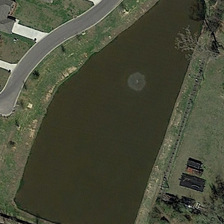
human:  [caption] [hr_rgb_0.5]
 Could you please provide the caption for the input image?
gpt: a pond is near a road and several sparse green trees .

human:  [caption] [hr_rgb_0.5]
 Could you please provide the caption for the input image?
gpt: a pond is near a road and several sparse green trees .

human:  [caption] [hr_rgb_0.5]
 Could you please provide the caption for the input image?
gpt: a pond is near a road and several sparse green trees .

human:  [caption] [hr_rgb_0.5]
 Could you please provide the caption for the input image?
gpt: a pond is near a road and several sparse green trees .

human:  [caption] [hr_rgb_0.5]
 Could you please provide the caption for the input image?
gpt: a pond is near a road and several sparse green trees .